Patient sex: F
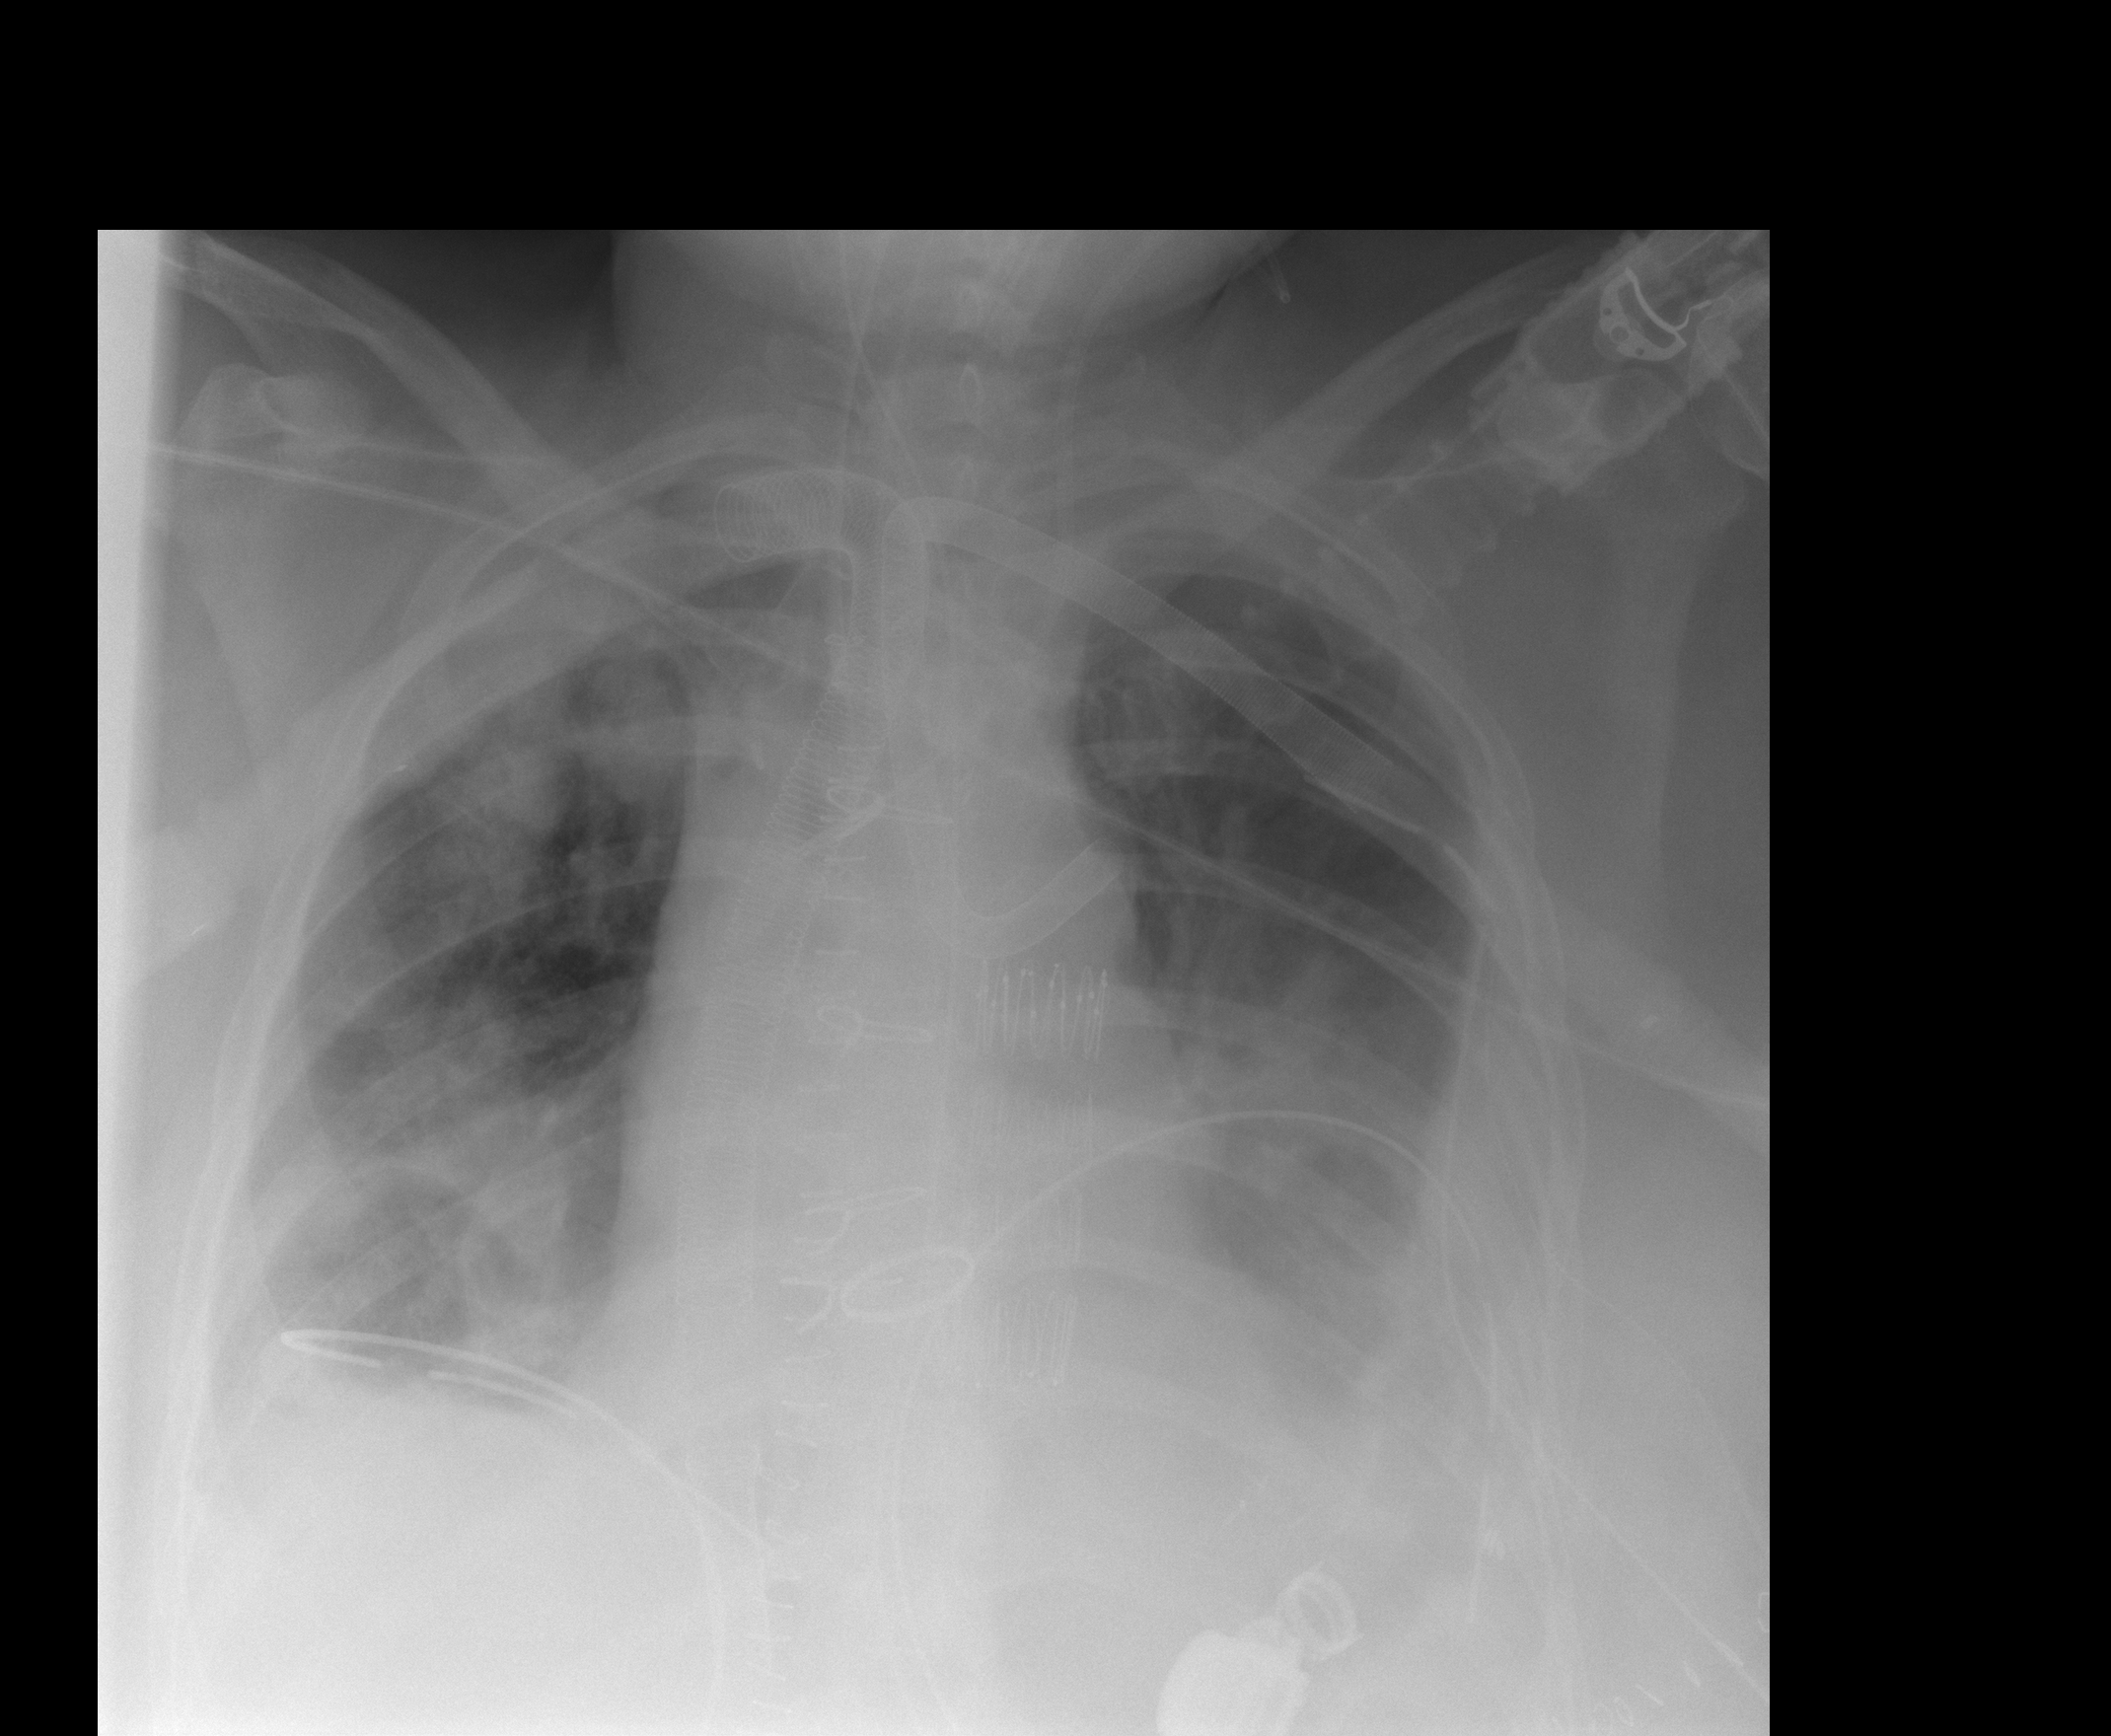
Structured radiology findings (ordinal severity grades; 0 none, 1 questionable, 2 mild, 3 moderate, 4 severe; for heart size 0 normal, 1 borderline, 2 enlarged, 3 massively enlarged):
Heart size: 1
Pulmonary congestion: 2
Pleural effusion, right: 2
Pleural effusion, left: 2
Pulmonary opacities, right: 3
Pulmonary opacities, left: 3
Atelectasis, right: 3
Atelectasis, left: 3